Aerial crown-view tile of a tropical tree (Barro Colorado Island, Panama), acquired 20241014:
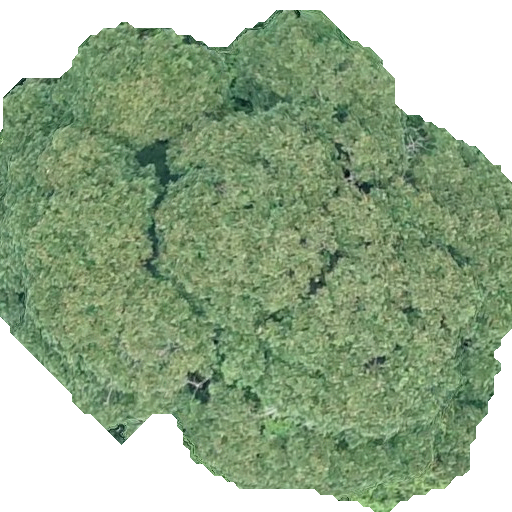
Species: Dipteryx oleifera
GBIF accepted scientific name: Dipteryx oleifera
Crown area: 311.147 m²